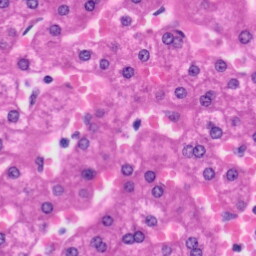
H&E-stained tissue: Liver